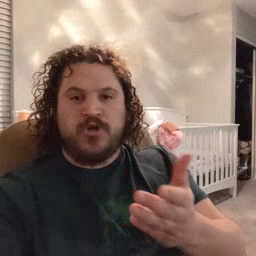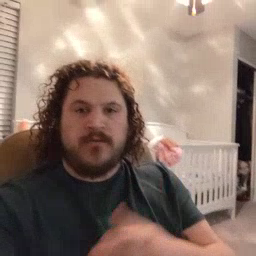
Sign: book